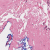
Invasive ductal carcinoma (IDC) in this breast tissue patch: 0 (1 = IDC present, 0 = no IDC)